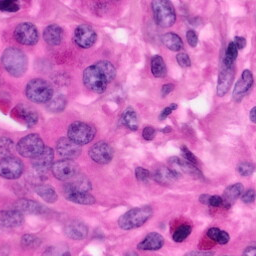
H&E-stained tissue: Pancreatic